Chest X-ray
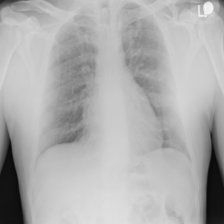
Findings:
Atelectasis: negative
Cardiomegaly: negative
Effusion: negative
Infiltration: negative
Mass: negative
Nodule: negative
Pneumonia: negative
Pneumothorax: negative
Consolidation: negative
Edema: negative
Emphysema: negative
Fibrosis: negative
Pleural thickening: negative
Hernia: negative